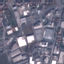
Land use / land cover class: Industrial